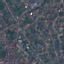
Land use / land cover: Residential